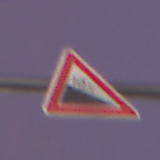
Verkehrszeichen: Gefaelle10
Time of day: SunriseSunset
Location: Outdoor (Urban)
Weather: PartlyCloudy
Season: NotSpecified
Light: Artificial